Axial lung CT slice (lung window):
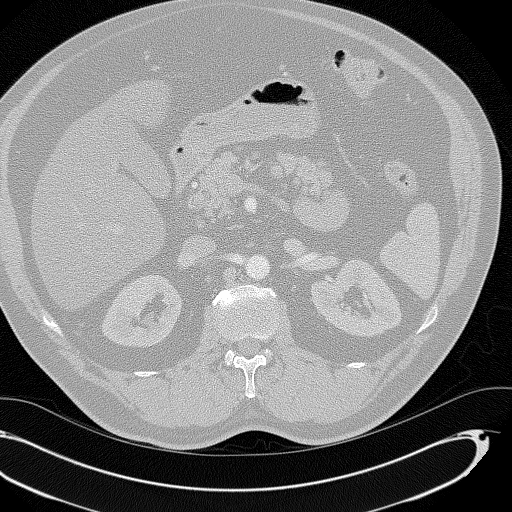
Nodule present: no